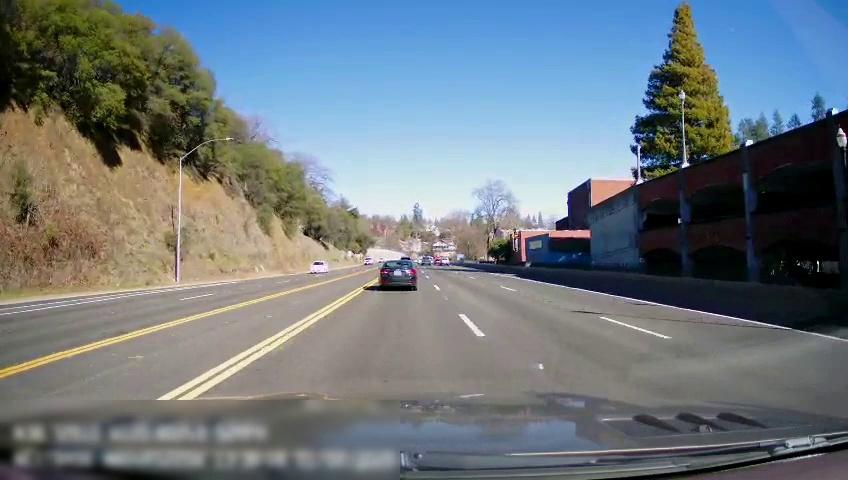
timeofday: Day
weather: Sunny
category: Drivable Space
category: Drivable Space
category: Vehicles | Car
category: Vehicles | SUV
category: Vehicles | Truck
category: Vehicles | Truck
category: Vehicles | Car
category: Lanes | Current Lane
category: Lanes | Current Lane
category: Lanes | Alternate Lane
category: Lanes | Alternate Lane
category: Lanes | Opposite Lane
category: Lanes | Opposite Lane
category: Lanes | Opposite Lane
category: Lanes | Opposite Lane